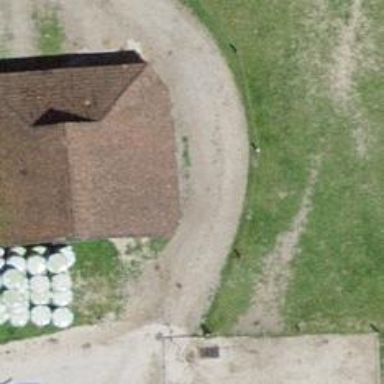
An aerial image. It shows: Barn.